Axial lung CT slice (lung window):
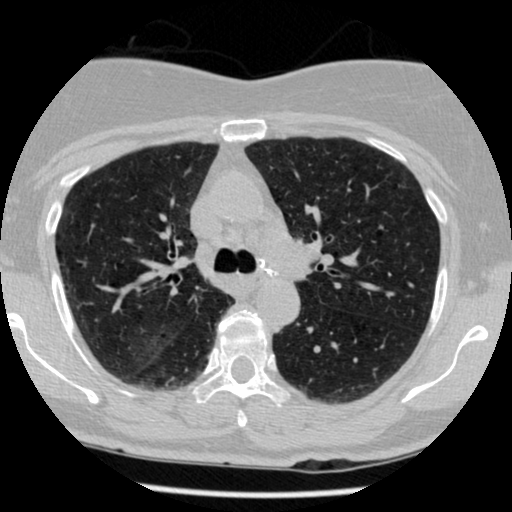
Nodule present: no